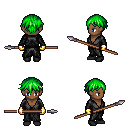
a pixel art fantasy rpg character, female body template, human, dark skin, gray robe, red pants, green short bangs hairstyle, gold gloves, black shoes, spear, four views (front, back, left, right), 2x2 character sprite sheet, small pixel art, hard edges, no anti-aliasing